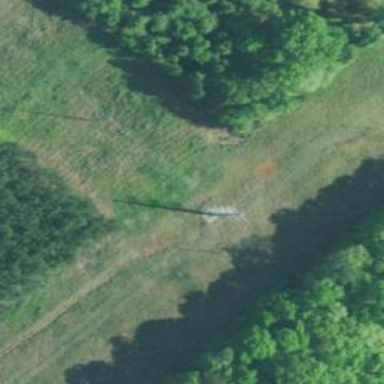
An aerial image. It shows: Power tower.